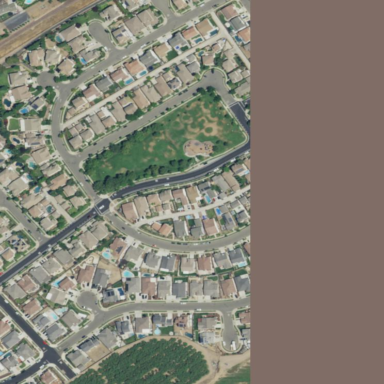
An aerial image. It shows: Vacant or disturbed land within residential area.